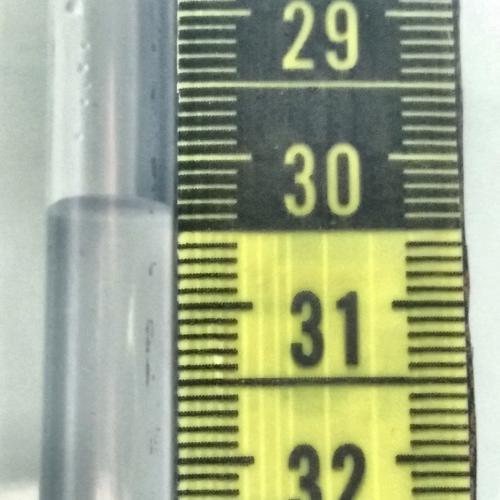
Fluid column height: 30.3 cm